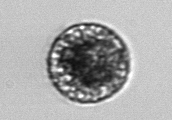
Label: Vicicitus_globosus